Field crop: maize
Growth stage: 1
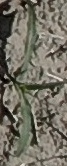
Species: sorghum